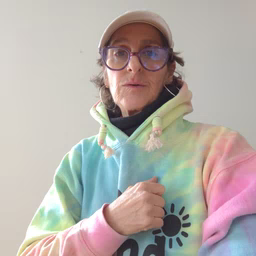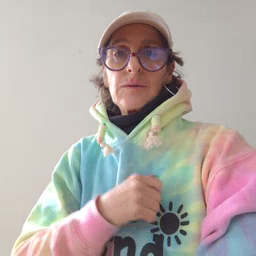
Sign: table